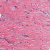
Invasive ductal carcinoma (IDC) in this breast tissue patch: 0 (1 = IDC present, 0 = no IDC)